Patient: sex M, age 60
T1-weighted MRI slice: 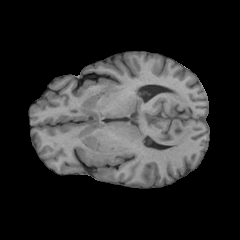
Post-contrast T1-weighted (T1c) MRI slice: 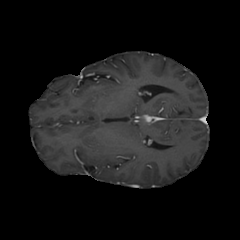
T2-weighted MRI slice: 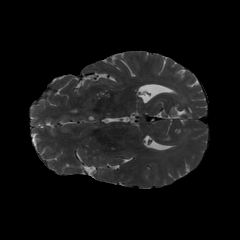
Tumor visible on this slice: no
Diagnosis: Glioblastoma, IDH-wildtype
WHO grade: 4